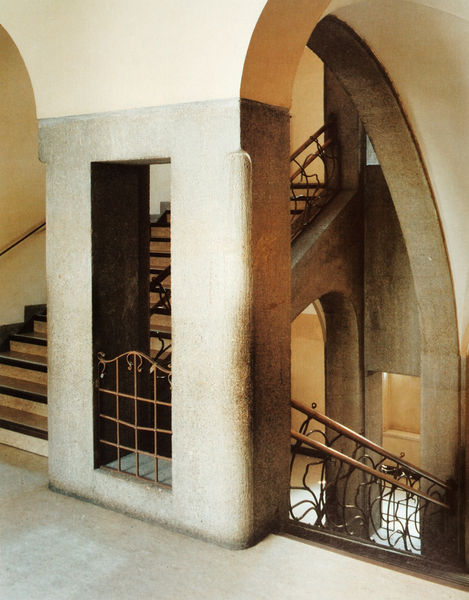
Titel: Volksschule, Haimhauserstr. 23, München-Schwabing (Treppenhaus)
Künstler: Theodor Fischer
Standort: München
Institution: Schule an der Haimhauserstraße
Schlagwörter: weiß, ocker, blumen, braun, frankreich, grau, hell, holz, licht, marmor, paris, pfeiler, schwarz, stützen, säulen, gebäude, haus, zaun, beige, muster, ornament, gericht, wand, architektur, stein, innenraum, kalt, gitter, boden, decke, innen, girlande, pflanzen, rund, relief, bogen, schule, mauer, kahl, rundbogen, treppe, treppen, architecture, stair, interior, jugendstil, floral, verzierung, metall, aufgang, geländer, staircase, stufe, stufen, tor, foto, fotografie, bögen, eisen, gang, gusseisen, schmiedeeisen, treppenstufen, gewölbe, rechteck, stockwerk, balustrade, beton, mauerwerk, dali, jugenstil, loch, fliesen, flora, photo, organisch, ecken, öffnung, sandstein, treppenhaus, eisengeländer, treppengeländer, durchblicke, wien, absatz, durchbruch, ornamentik, art deco, geschmiedet, viereck, art nouveau, draht, schlingen, etage, abgrenzung, treppenaufgang, treppenlauf, stiegen, fahrstuhl, boten, handlauf, handläufe, lichthof, oranment, runde ekcen, stine, trepenhaus, treppenauge, wanddurchbruch, iron, concrete, liberty, seccession, handlauf holz, 20th century, gewöälbe, reeling, art nouceau, international style